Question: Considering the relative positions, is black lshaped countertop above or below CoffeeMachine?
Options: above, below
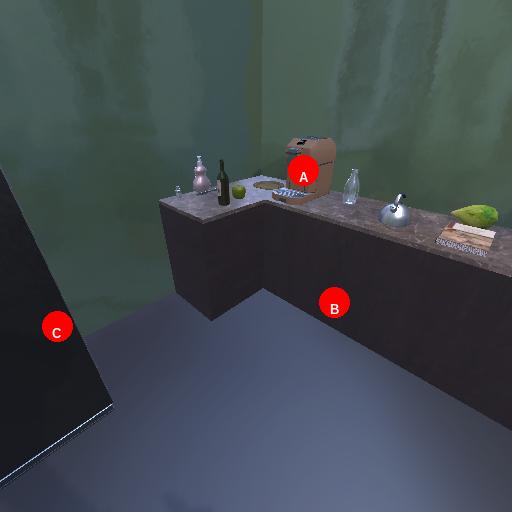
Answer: above